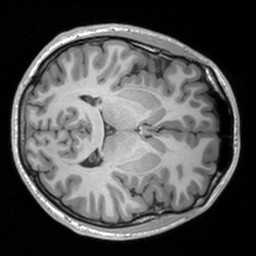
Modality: T1w
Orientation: axial
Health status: healthy
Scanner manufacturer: siemens
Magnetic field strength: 3 T
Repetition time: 1.9 s
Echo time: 0.00226 s